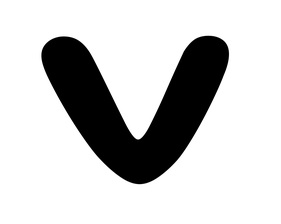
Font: Gluten_Medium